Question: Is there a way to get the local path of the Default FTP site (in IIS) programmatically?
Like C:\program files
tproot, shown below:

I'd imagine it would be something like:
'''
DirectoryEntry ftproot = new DirectoryEntry("IIS://localhost/MSFTPSVC/1/Root");
string directory; // = ftproot.something
'''
Any ideas?
Edit: This would be for IIS 6.0. Surely this has got to be stored somewhere - maybe in the registry?
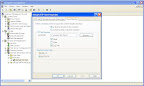
Answer: For IIS 6 at least, I found it in the registry here:
HKEY_LOCAL_MACHINE\SYSTEM\ControlSet001\Services\MSFtpsvc\Parameters\Virtual Roots
Format of the data is a little strange - for instance, D:
tproot,,1